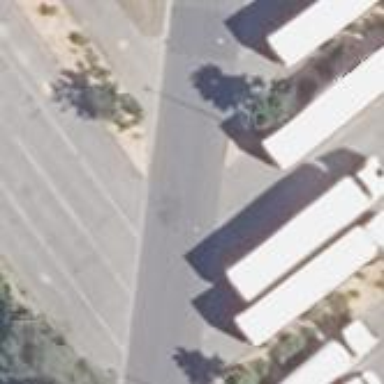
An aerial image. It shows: Parking space reserved for heavy goods vehicles (HGV).